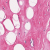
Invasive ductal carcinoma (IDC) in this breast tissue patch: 0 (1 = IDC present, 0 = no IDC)